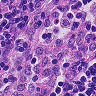
Metastatic tissue present: no